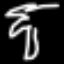
Label: palm tree